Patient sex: M
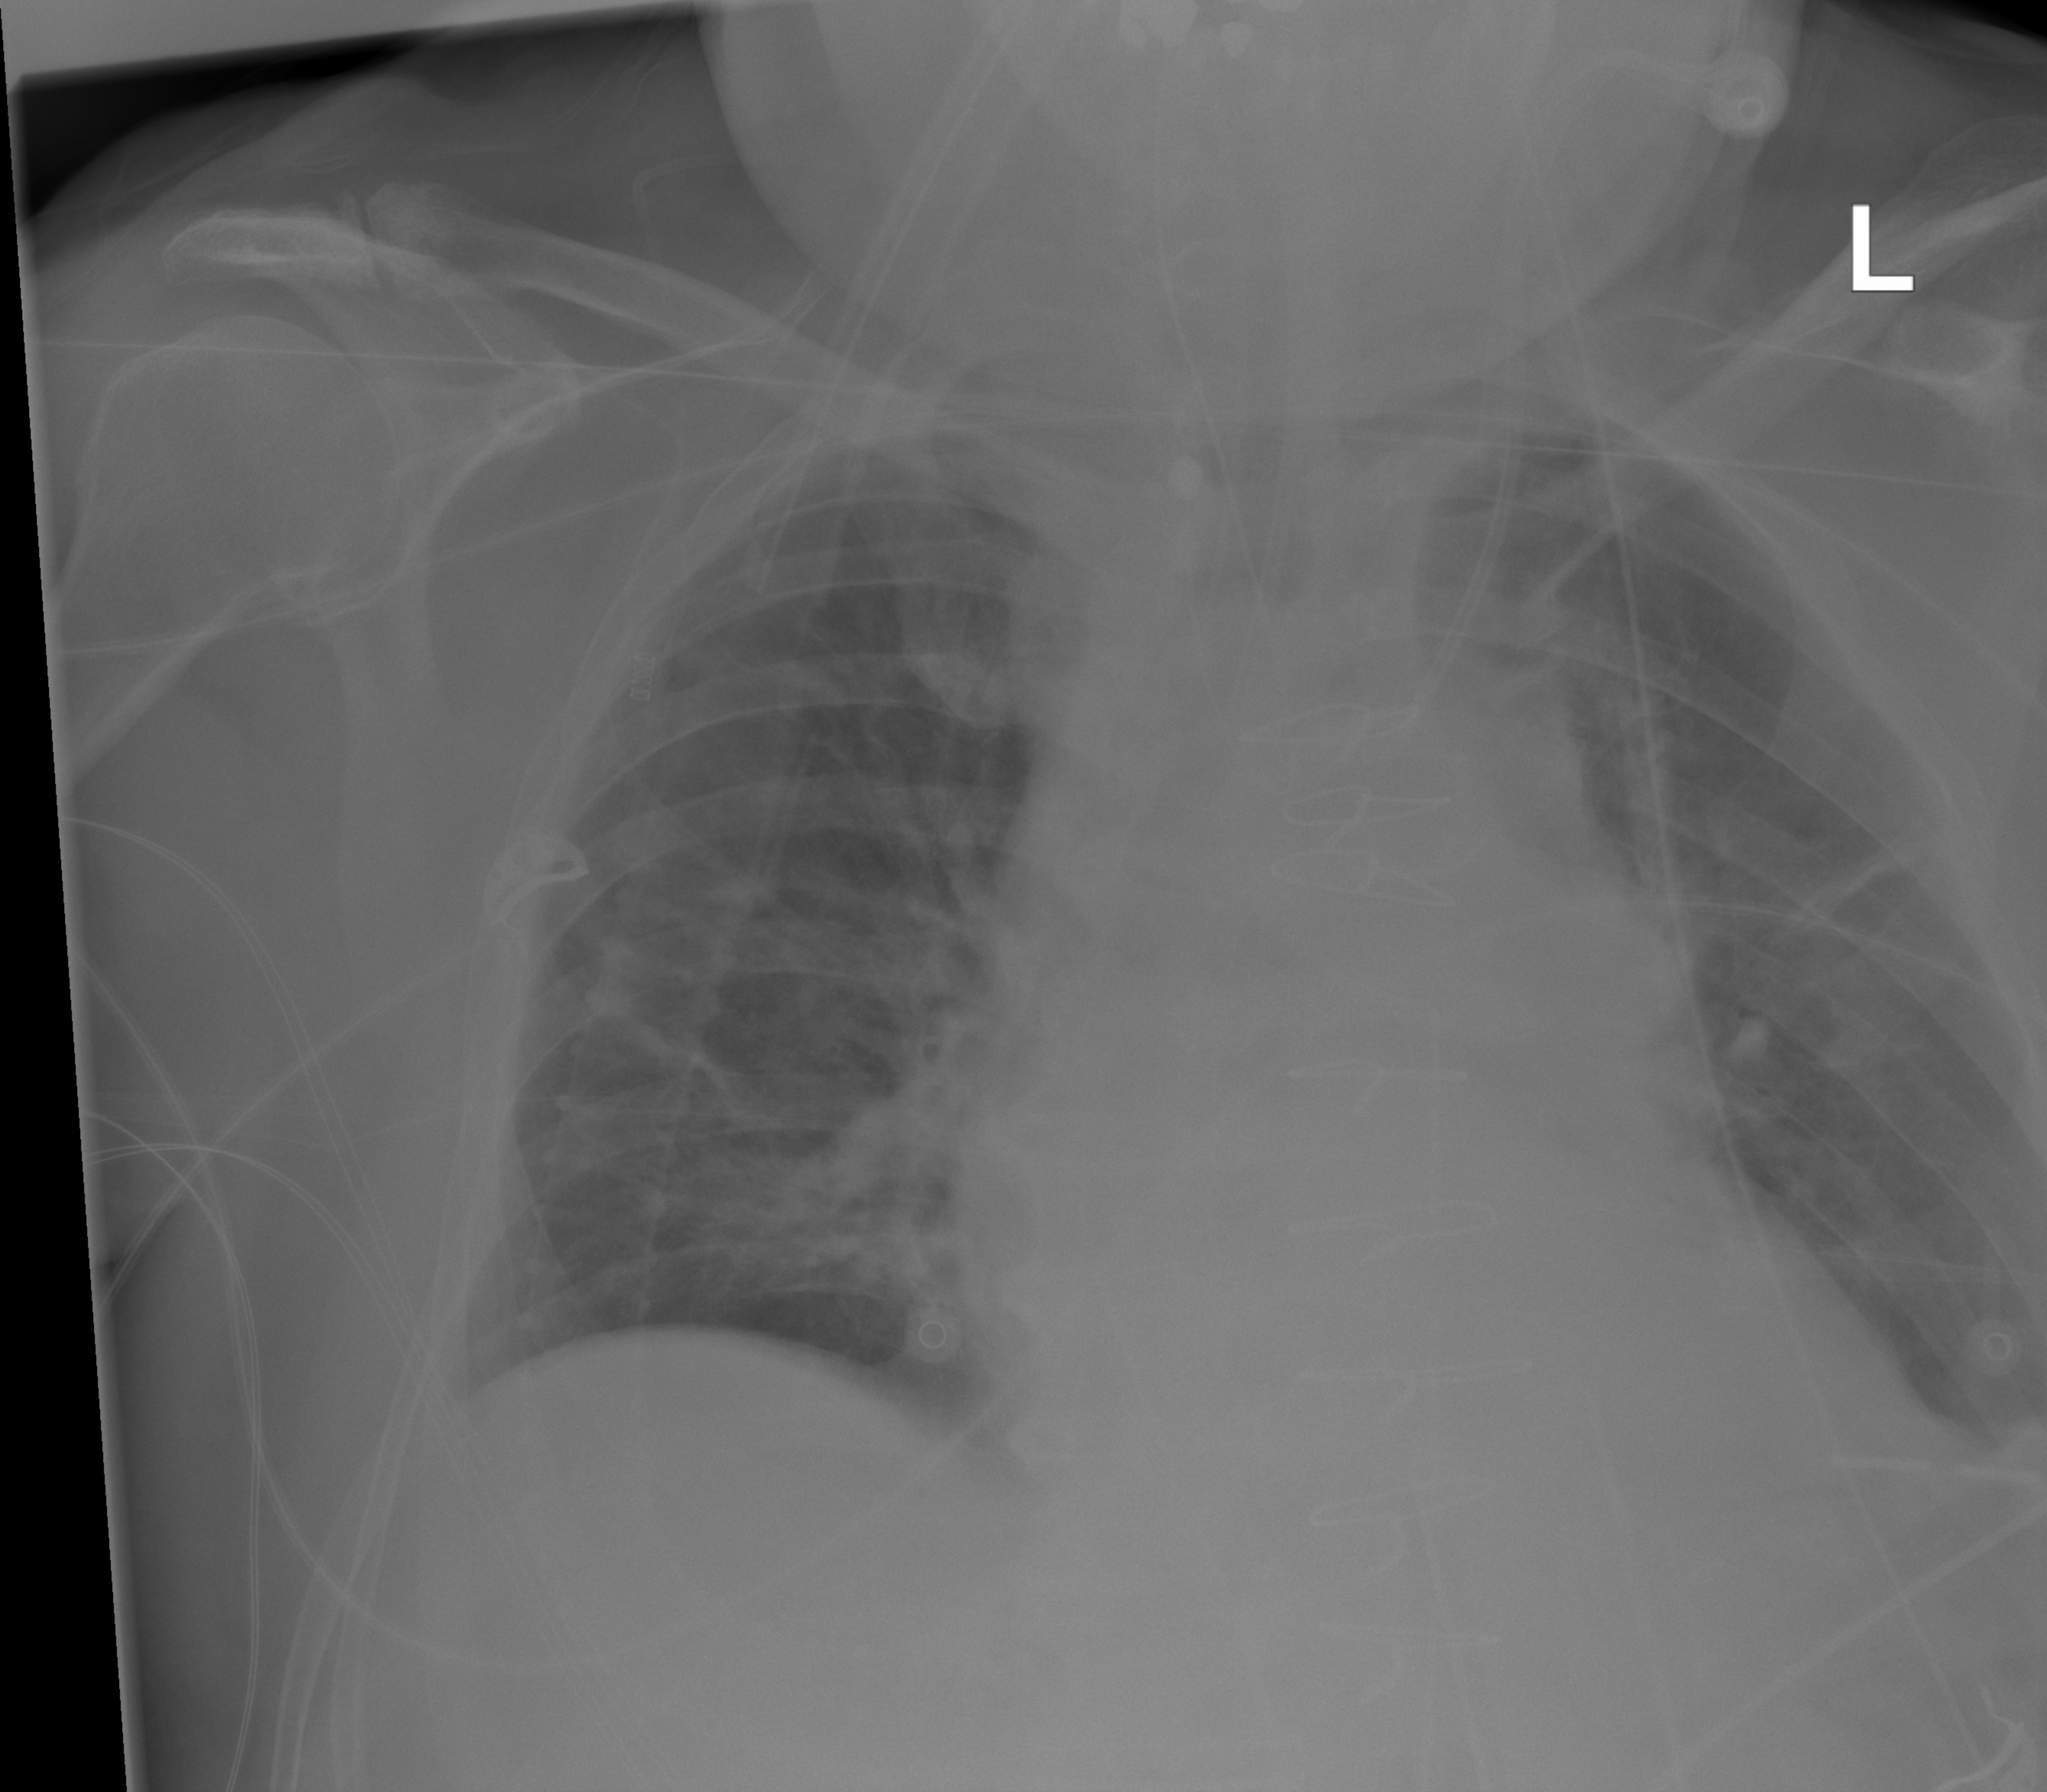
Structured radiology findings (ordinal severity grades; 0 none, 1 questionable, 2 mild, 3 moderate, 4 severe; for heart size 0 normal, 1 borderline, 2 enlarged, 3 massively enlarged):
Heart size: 2
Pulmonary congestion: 2
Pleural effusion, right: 0
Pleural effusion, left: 2
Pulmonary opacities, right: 0
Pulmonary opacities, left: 0
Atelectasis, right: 0
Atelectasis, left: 0